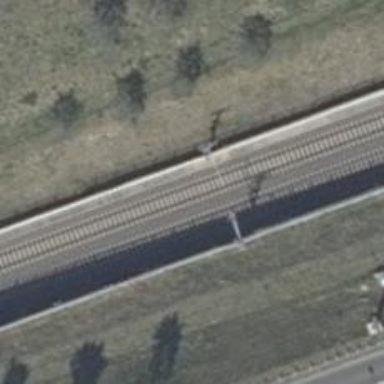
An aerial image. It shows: Solitary milestone along the railway.